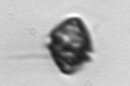
Label: Kryptoperidinium_triquetrum